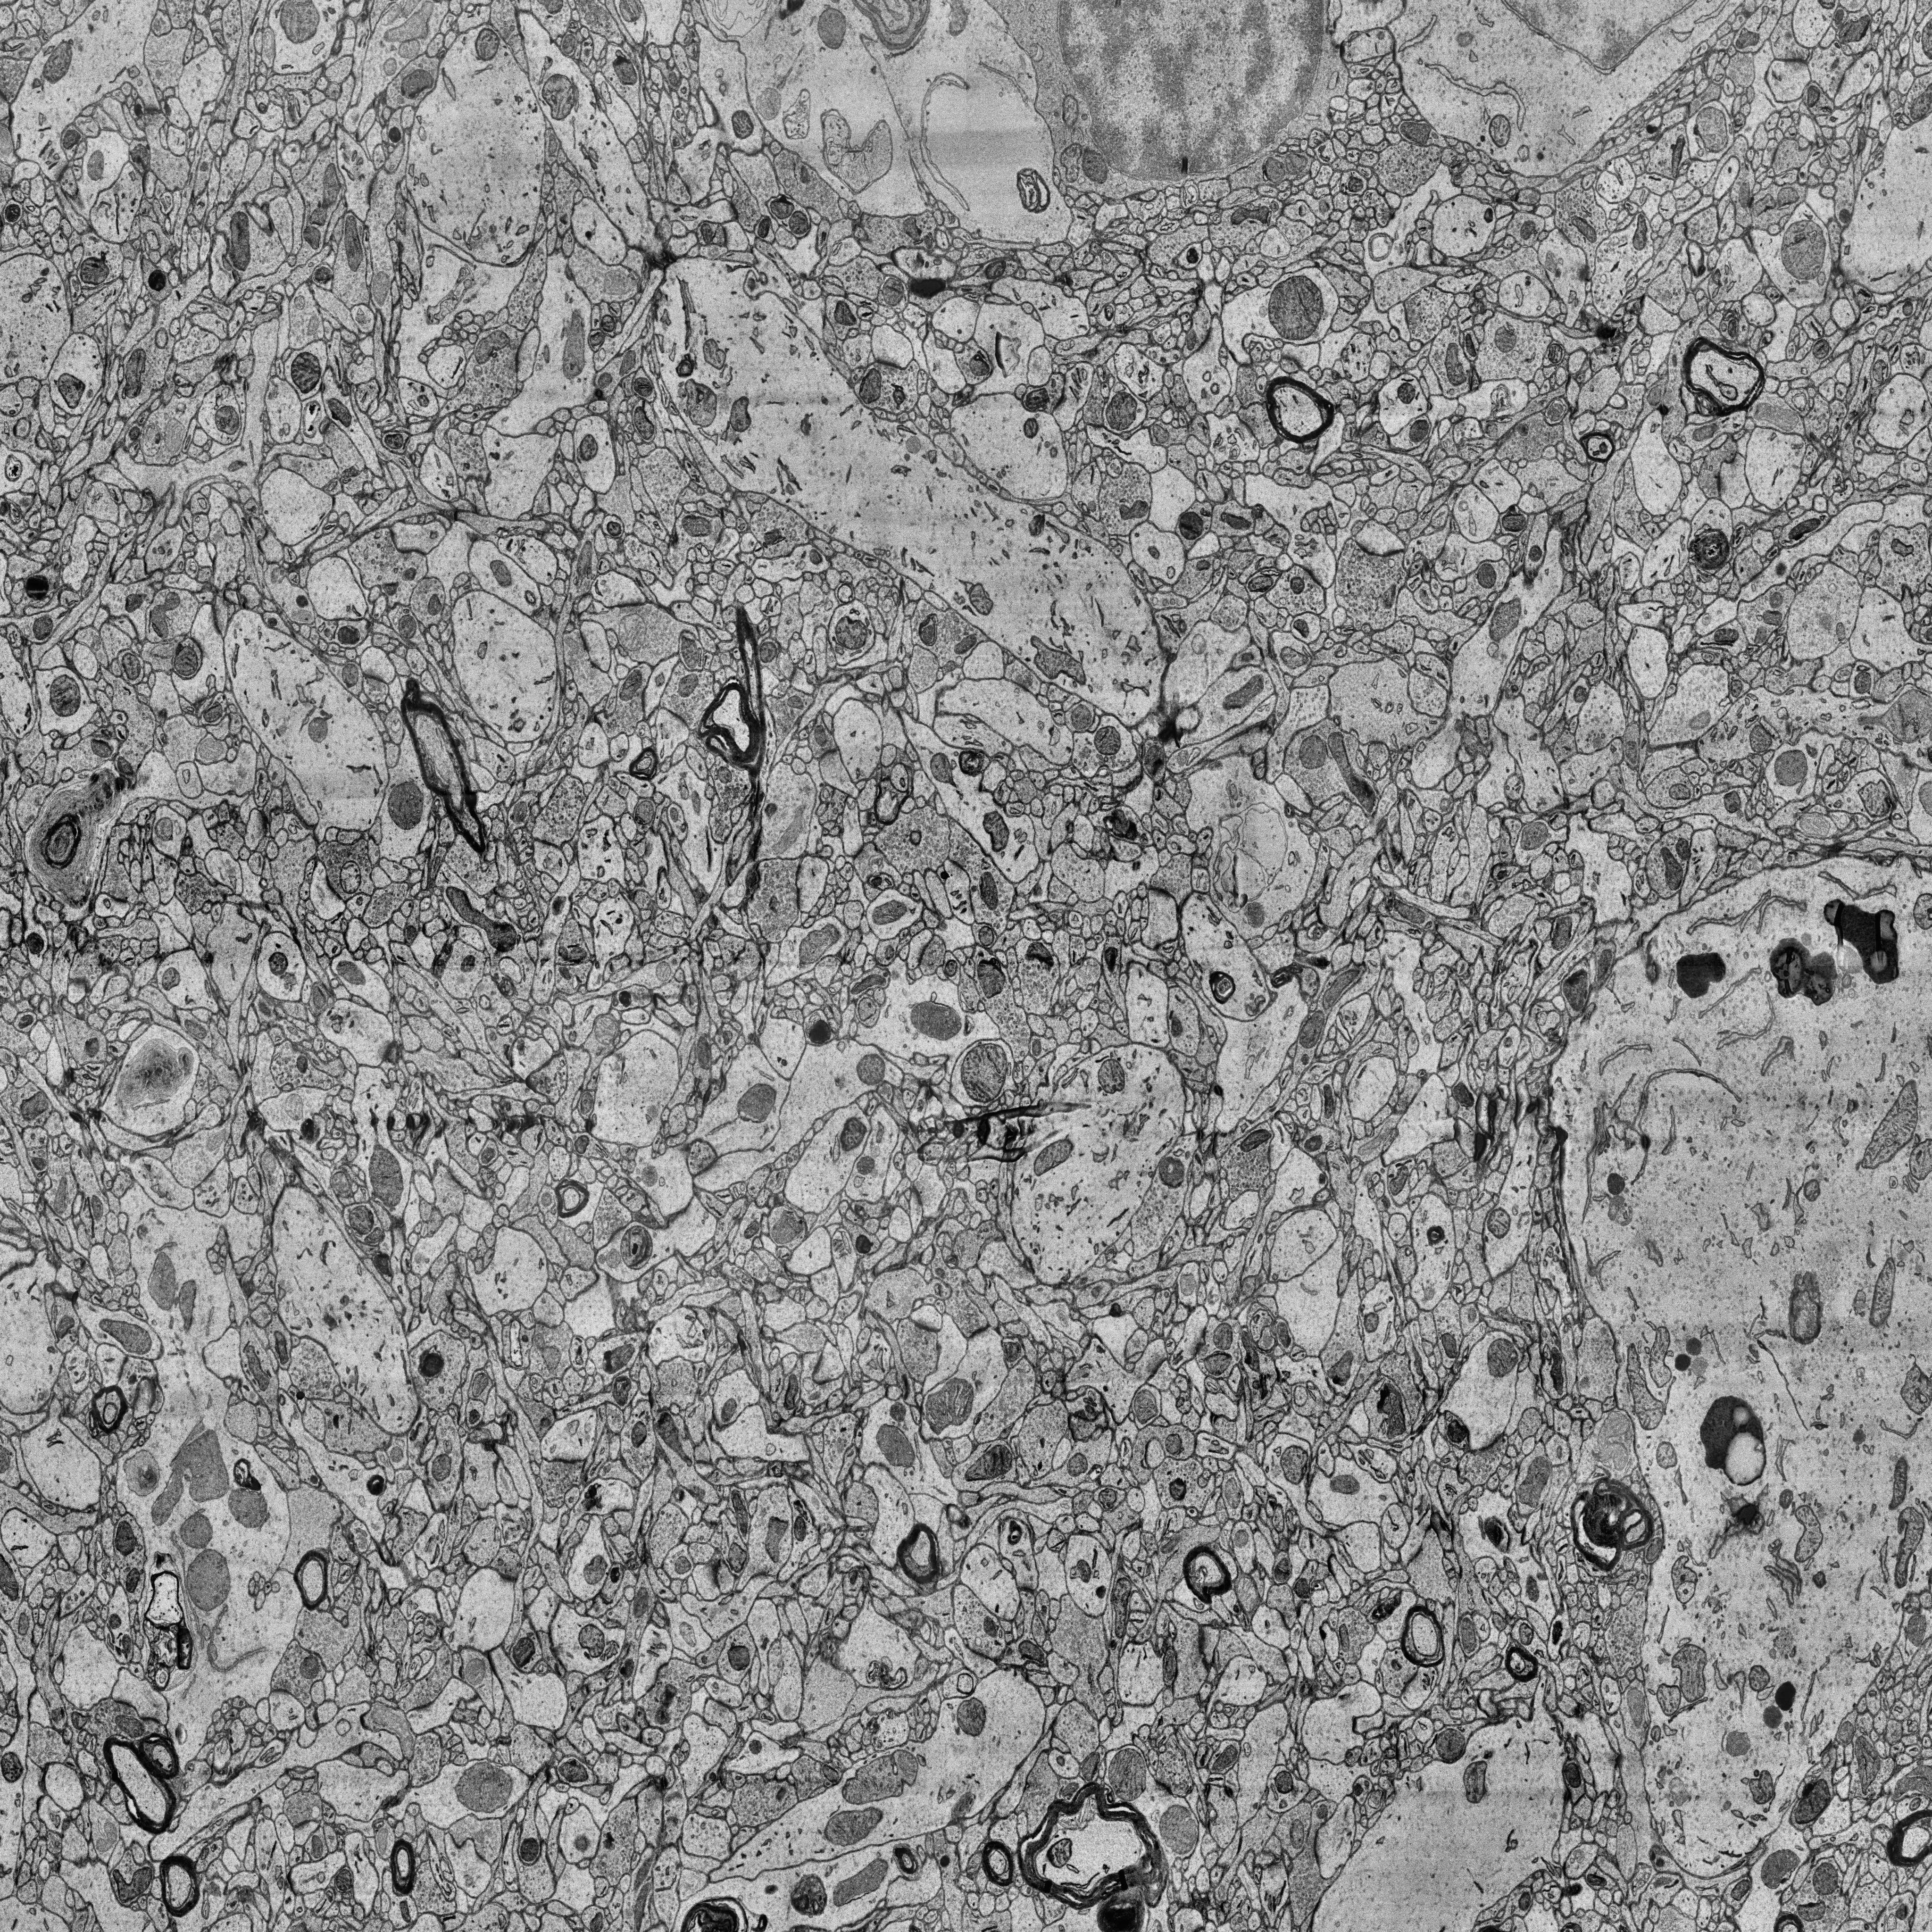
Electron microscopy slice of human cortex tissue
Slice depth (z): 196
Mitochondria instances in slice: 499